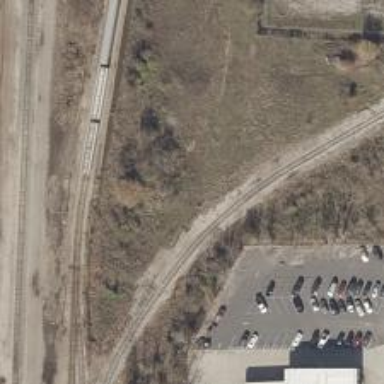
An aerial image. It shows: Disused railway spur line.